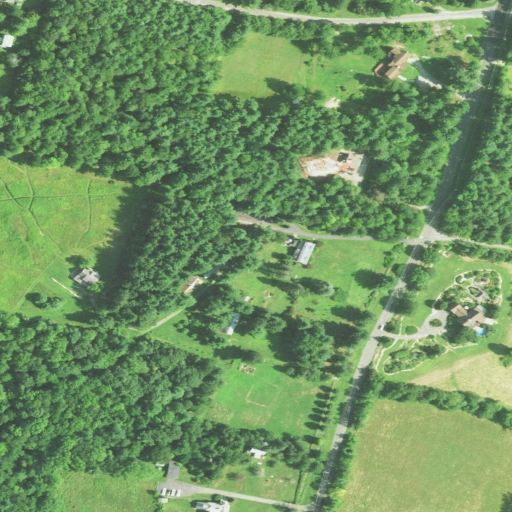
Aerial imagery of mountain in Connecticut named Platt Hill containing mixed forest, pasture, deciduous forest, open development, evergreen forest, and low intensity development